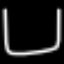
Label: pencil